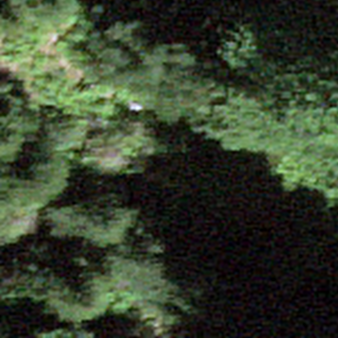
Label: other